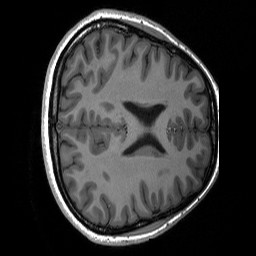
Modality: T1w
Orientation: axial
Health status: ill
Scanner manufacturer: siemens
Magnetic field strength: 3 T
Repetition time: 2.3 s
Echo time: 0.00226 s